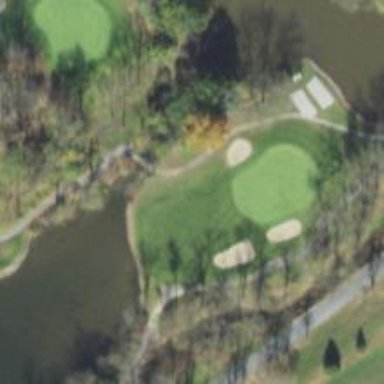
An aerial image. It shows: Path bridge over golf cartpath.